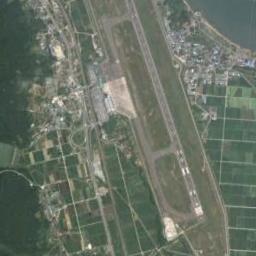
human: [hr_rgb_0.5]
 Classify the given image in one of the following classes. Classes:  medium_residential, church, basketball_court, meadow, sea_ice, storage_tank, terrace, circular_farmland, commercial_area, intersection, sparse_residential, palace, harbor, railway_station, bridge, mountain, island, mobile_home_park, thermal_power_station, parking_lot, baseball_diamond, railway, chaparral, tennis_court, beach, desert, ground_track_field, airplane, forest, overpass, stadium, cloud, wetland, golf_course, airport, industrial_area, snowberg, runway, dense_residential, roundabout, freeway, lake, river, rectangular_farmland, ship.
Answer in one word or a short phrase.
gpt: airport